高二 · 度量几何学
16. 在 $\triangle \mathrm{ABC}$ 中, 角 $\mathrm{A}$ 为 $\frac{\pi}{3}$, 角 $\mathrm{A}$ 的平分线 $\mathrm{AD}$ 交 $\mathrm{BC}$ 于点 $\mathrm{D}$, 已知 $A D=2 \sqrt{3}$, 且 $\lambda \overrightarrow{A B}=\overrightarrow{A D}-\frac{1}{3} \overrightarrow{A C}(\lambda \in R)$, 则 $\overrightarrow{A B}$ 在 $\overrightarrow{A D}$ 方向上的投影是 \$ \qquad \$ .
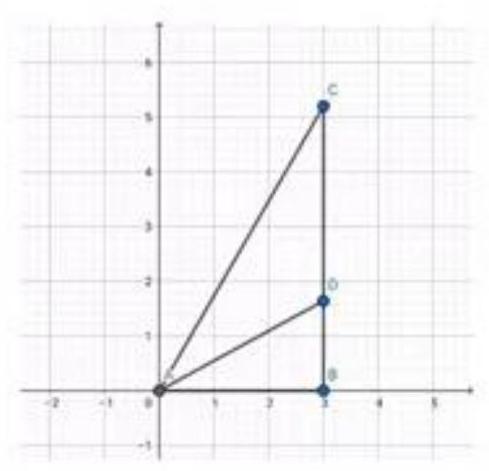
答案: $\frac{3 \sqrt{3}}{2}$
解析: 由 $\lambda \overrightarrow{A B}=\overrightarrow{A D}-\frac{1}{3} \overrightarrow{A C}$ 得 $\overrightarrow{A D}=\lambda \overrightarrow{A B}+\frac{1}{3} \overrightarrow{A C}$, 因为 $B 、 C 、 D$ 三点共线, 则得到 $\lambda+\frac{1}{3}=1 \Rightarrow \lambda=\frac{2}{3}$, 因此 $\overrightarrow{A D}=\frac{2}{3} \overrightarrow{A B}+\frac{1}{3} \overrightarrow{A C}$.

又由 $\angle A=60^{\circ}, \angle A$ 的平分线 $A D$ 交边 $B C$ 与 $D$ 可以如图建系, 其中以 $A$ 为坐标原点,则 $D(3, \sqrt{3})$, 然而此时 $B 、 C$ 两点坐标未知, 可设 $B(m, 0) 、 C(n, \sqrt{3} n)$.

由 $\overrightarrow{A D}=\frac{2}{3} \overrightarrow{A B}+\frac{1}{3} \overrightarrow{A C}$ 得: $\left\{\begin{array}{l}3=\frac{1}{3} m+\frac{2}{3} n \\ \sqrt{3}=\frac{\sqrt{3}}{3} n\end{array} \Rightarrow\left\{\begin{array}{l}m=3 \\ n=3\end{array}\right.\right.$, 则得 $B(3,0) 、 C(3,3 \sqrt{3})$, 由此得到 $\overline{A B}$ 在 $\overline{A D}$ 方向上的投影为 $|\overline{A B}| \cdot \cos \angle B A D=3 \cdot \cos \frac{\pi}{6}=\frac{3 \sqrt{3}}{2}$.